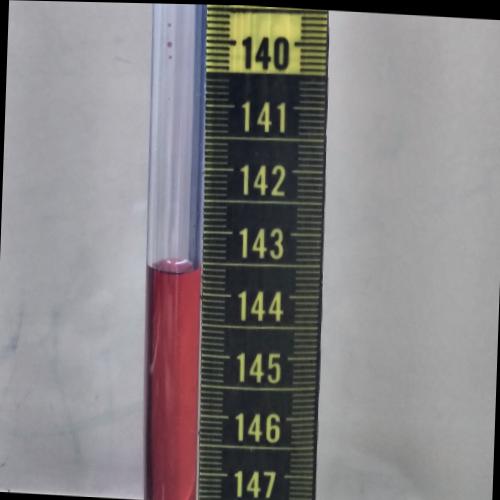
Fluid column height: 143.6 cm